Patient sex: M
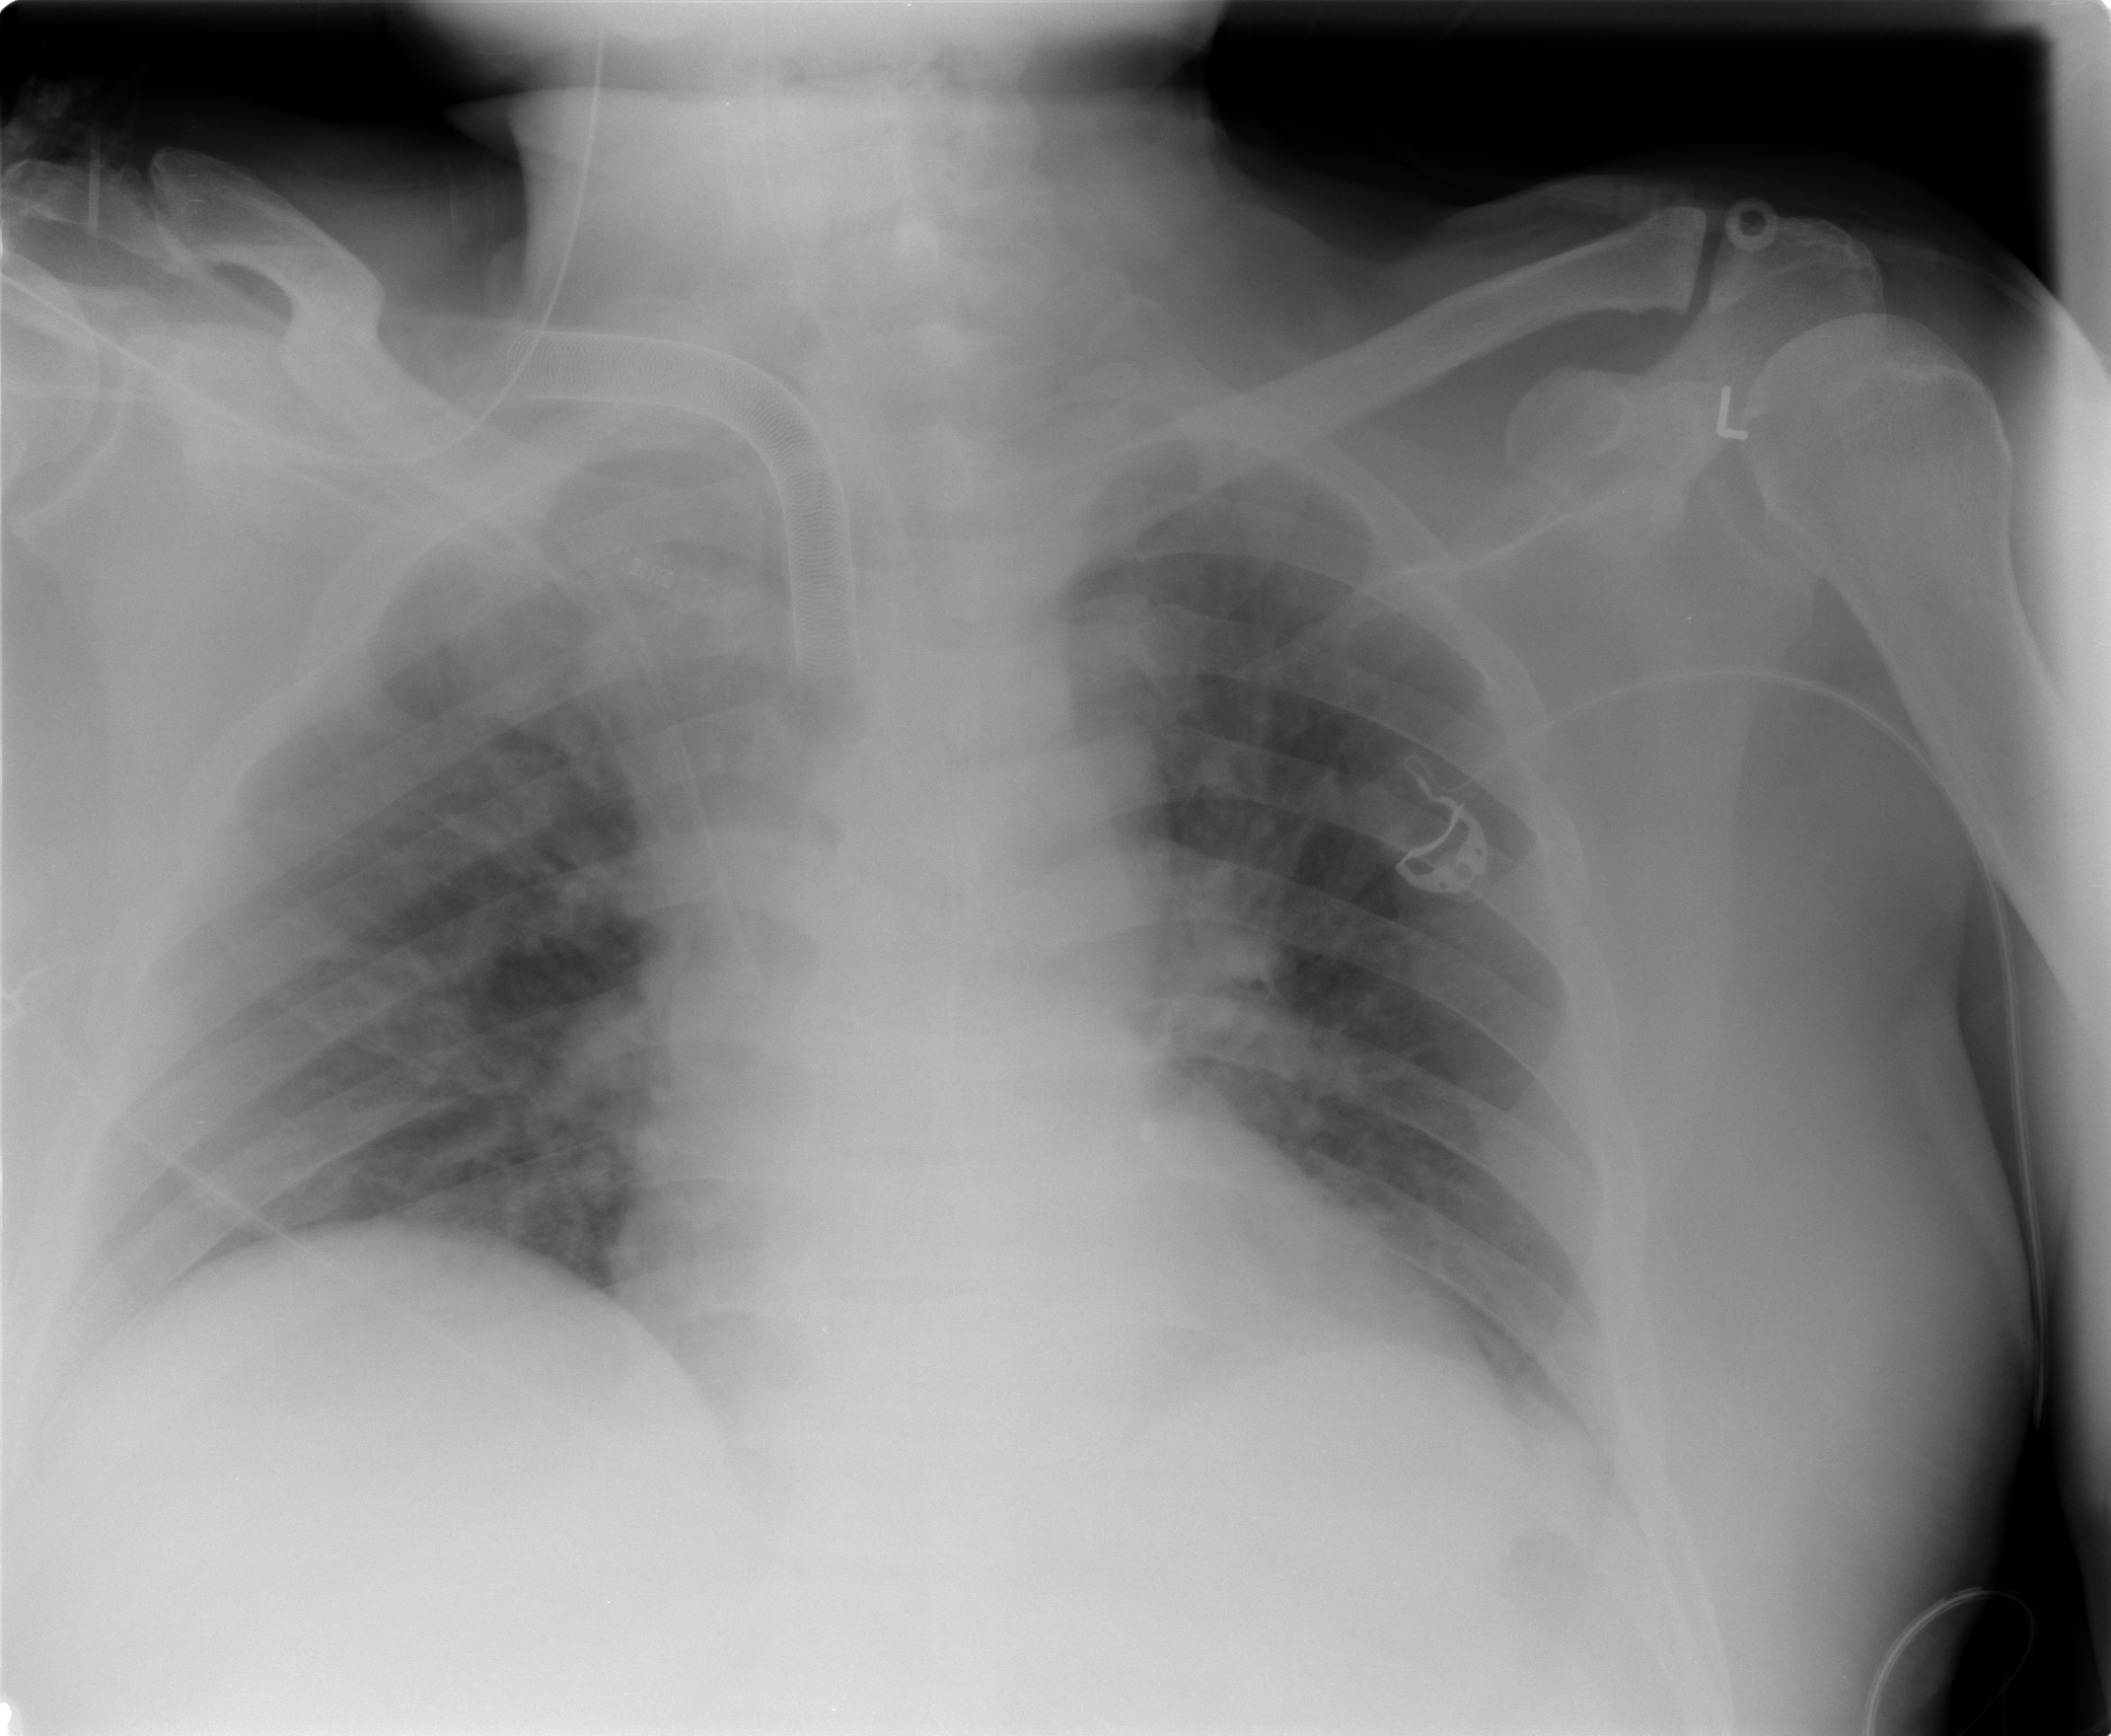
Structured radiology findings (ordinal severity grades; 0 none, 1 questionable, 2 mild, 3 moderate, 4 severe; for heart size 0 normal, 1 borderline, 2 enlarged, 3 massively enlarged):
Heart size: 0
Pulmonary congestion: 2
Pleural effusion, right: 0
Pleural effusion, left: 1
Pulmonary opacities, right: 0
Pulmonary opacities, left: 0
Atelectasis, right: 0
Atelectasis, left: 0